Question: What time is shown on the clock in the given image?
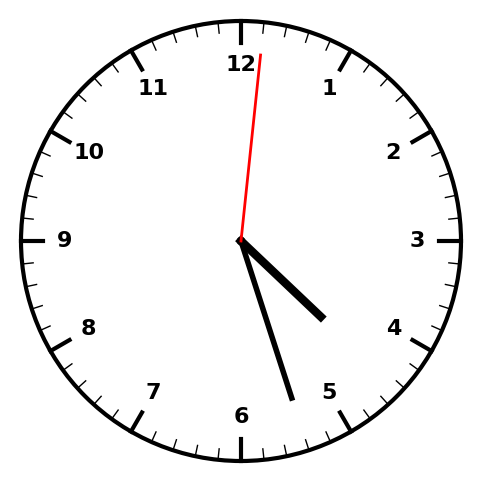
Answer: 04:27:01